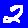
Digit: 2